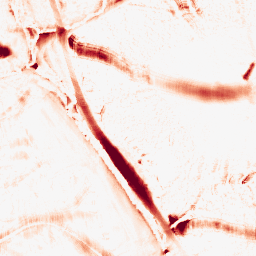
Category: morphological
Decomposition family: morphological_ellipse
Decomposition parameters: operation: opening
width: 30
height: 20
Upsampling method: sinc_blackman
Upsampling parameters: scale: 2
kernel_size: 16
Upsampling scale: 2